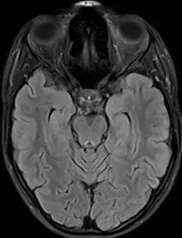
Brain imaging at 3 Tesla MRI (T2 FLAIR weighted) on three different levels. Shows no suspicious signal alterations, especially on both mesial temporal lobes.
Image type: radiology (mri)